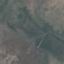
Label: HerbaceousVegetation